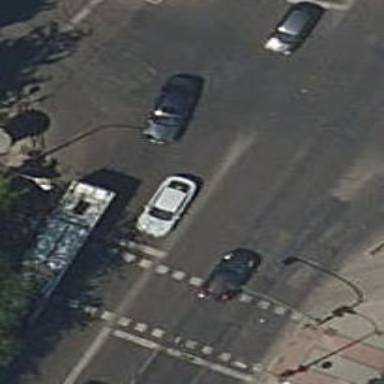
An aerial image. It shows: Road with traffic signals.